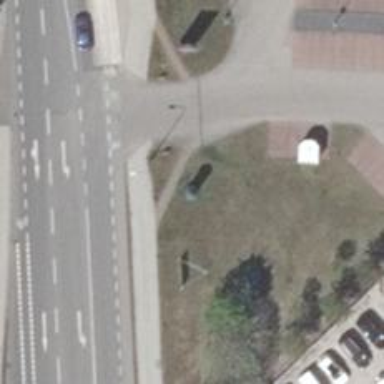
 identified as man-made advertising structure."